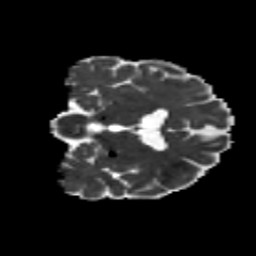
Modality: MD
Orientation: coronal
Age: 22
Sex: male
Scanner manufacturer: siemens
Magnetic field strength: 3 T
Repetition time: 8.6 s
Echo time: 0.095 s